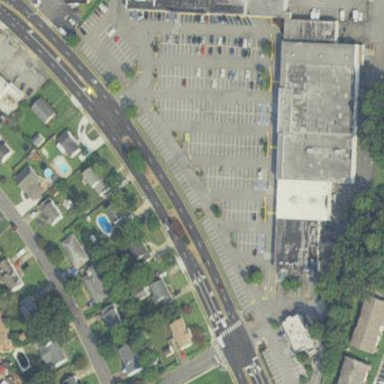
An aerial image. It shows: Commercial building.